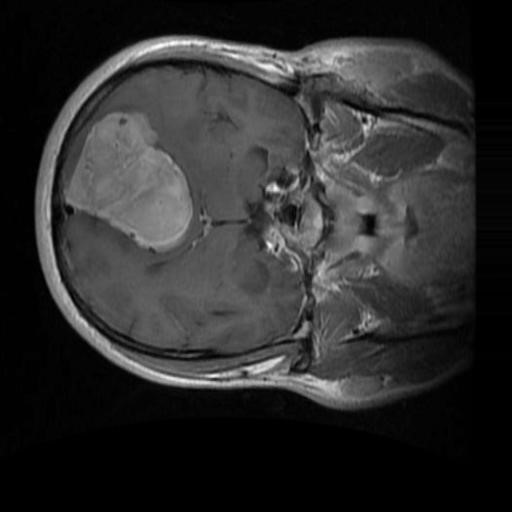
Label: brain_menin